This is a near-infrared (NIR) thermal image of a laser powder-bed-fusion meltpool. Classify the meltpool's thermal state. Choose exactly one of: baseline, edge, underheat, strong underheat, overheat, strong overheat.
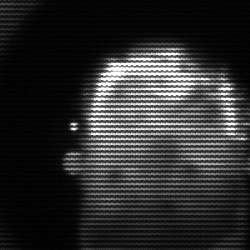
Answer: baseline